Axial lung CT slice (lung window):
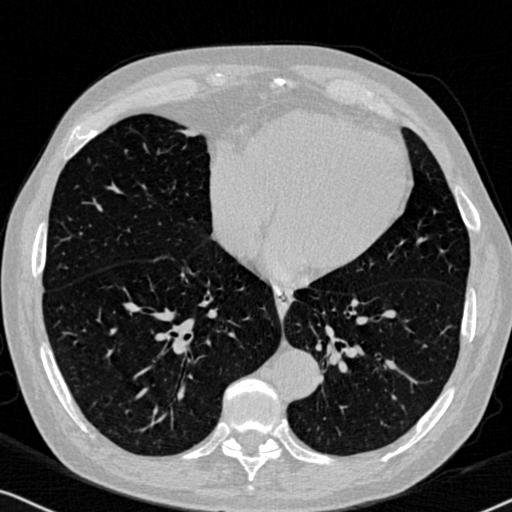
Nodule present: no